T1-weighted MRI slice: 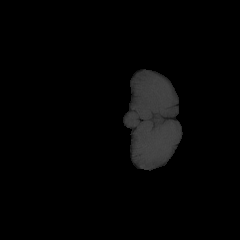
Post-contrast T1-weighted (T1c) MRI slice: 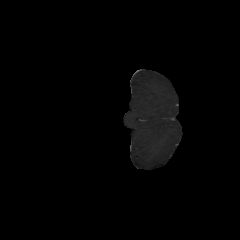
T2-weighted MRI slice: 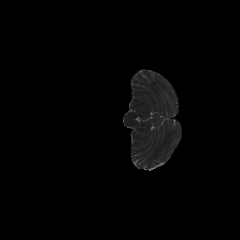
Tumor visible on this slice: no